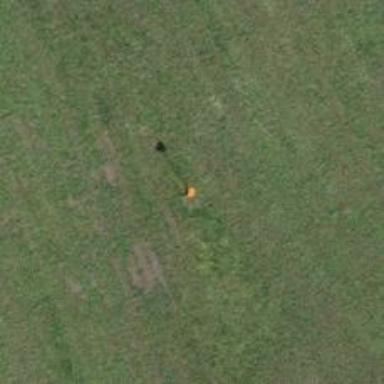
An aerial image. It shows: Aerial marker.